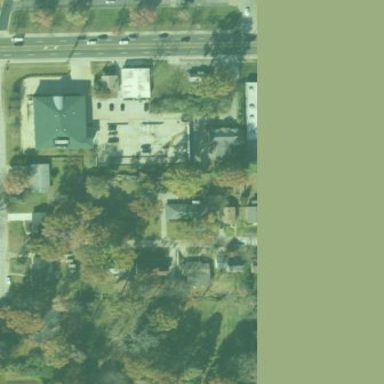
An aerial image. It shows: This residential area consists of single-family homes.